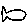
Label: fish